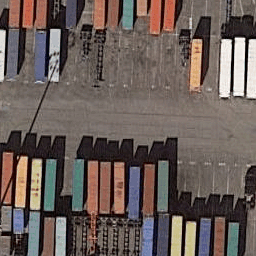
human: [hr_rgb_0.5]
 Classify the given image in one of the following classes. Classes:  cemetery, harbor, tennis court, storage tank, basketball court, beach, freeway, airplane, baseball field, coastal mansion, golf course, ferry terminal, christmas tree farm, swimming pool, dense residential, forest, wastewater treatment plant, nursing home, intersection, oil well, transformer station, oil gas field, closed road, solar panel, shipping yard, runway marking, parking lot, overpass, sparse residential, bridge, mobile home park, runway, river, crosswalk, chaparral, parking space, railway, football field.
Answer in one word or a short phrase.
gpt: shipping yard